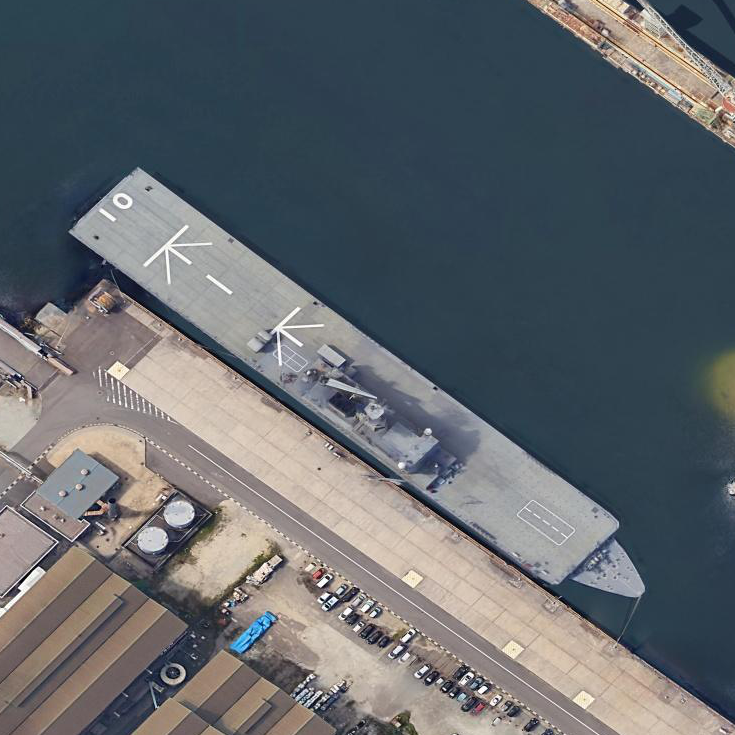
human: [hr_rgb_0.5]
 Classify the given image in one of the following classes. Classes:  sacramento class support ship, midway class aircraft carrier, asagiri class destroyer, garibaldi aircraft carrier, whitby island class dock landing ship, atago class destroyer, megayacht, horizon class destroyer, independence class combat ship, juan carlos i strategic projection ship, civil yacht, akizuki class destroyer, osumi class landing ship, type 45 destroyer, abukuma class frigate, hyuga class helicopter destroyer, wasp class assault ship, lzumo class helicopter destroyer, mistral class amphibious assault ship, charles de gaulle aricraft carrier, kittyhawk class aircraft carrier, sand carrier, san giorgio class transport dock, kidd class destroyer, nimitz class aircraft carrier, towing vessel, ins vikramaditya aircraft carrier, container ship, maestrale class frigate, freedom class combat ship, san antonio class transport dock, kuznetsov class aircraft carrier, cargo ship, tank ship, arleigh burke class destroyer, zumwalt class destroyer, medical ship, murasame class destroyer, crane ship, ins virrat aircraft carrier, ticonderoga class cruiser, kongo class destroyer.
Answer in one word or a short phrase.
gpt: Osumi class landing ship